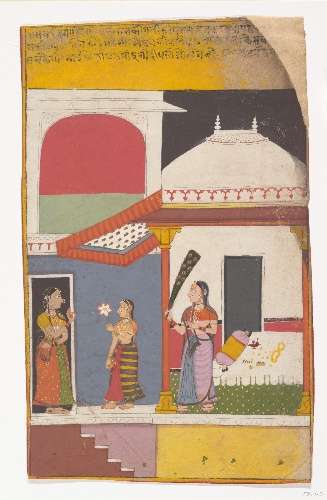
Date: ca. 1710
Object type: Folio
Classification: Paintings
Medium: Ink and opaque watercolor on paper
Culture: India (Rajasthan, Mewar)
Dimensions: 11 1/4 x 6 7/8 in. (28.6 x 17.5 cm)
Department: Asian Art
Credit line: Rogers Fund, 1958
Accession year: 1958
Repository: Metropolitan Museum of Art, New York, NY
Tags: Women